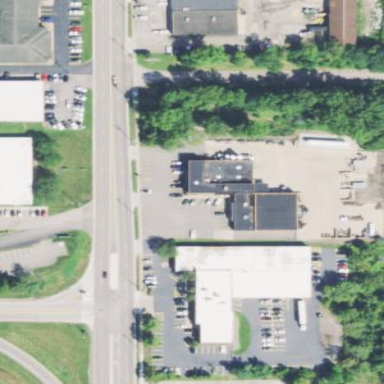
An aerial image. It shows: Commercial area.